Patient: sex M, age 71
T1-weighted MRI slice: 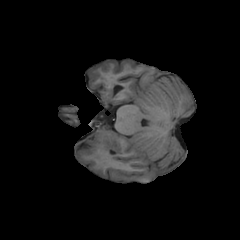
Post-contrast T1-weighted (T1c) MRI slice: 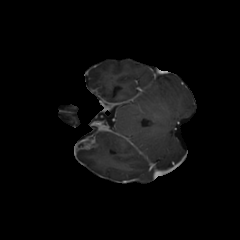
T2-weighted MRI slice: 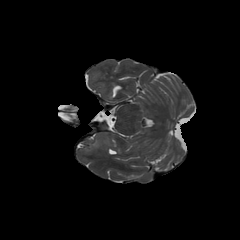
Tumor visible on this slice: yes
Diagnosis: Glioblastoma, IDH-wildtype
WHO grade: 4